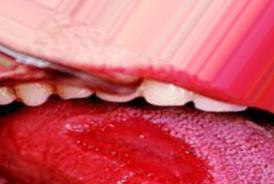
Condition: Mouth Ulcer